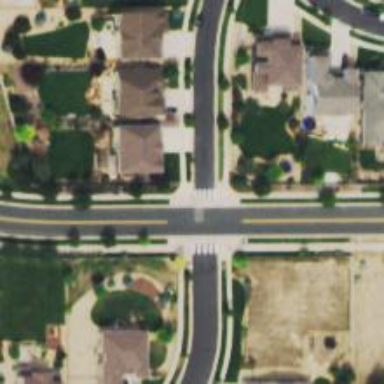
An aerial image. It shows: Unmarked crossing on footway.